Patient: sex M, age 66
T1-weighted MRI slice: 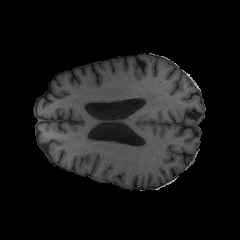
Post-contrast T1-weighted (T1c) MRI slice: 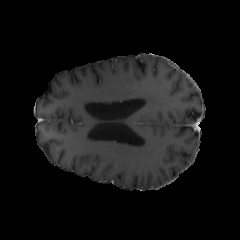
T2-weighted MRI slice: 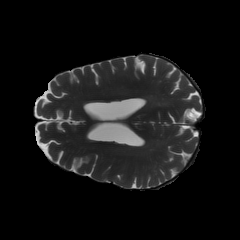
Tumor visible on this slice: no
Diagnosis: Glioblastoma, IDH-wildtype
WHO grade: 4